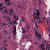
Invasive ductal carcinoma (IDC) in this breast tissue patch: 1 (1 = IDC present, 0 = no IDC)